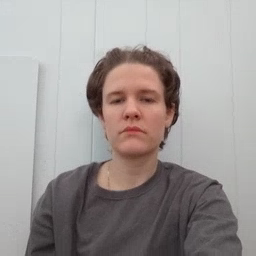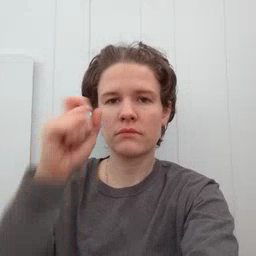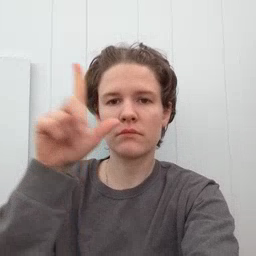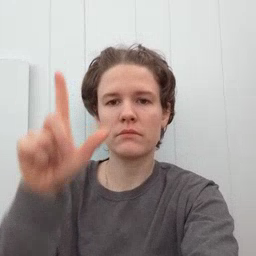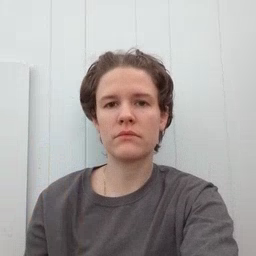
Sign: wake